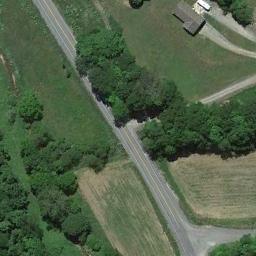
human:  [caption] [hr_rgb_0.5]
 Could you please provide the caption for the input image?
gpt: The freeway goes through the grass with some trees .

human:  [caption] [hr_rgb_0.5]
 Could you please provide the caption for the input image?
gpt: The telegraph pole cast a shadow on the highway .

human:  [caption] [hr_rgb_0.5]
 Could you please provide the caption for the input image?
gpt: There are large green lawns and trees around the freeway, And there is a building next to the freeway .

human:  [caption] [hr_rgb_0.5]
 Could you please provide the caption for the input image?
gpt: A straight freeway goes through the lawn with some trees .

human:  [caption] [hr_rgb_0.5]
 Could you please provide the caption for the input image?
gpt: There are green lawns and some trees beside the freeway .